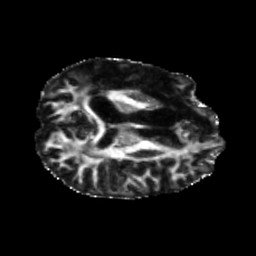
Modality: FA
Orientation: axial
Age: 37
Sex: female
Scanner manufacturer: siemens
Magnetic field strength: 3 T
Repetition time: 5.25 s
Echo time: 0.08 s